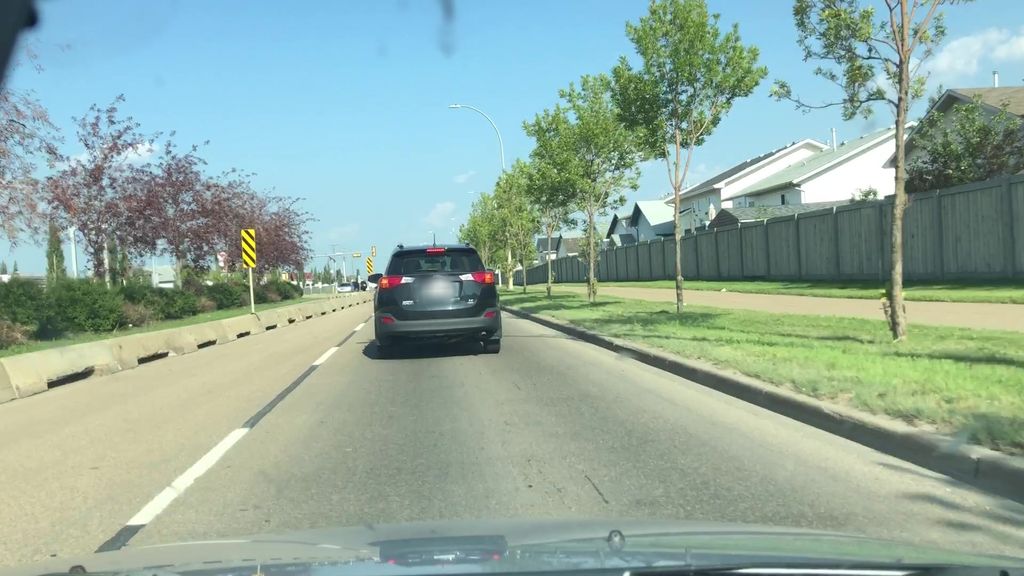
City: edmonton